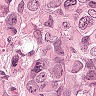
Metastatic tissue present: yes